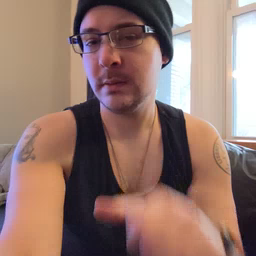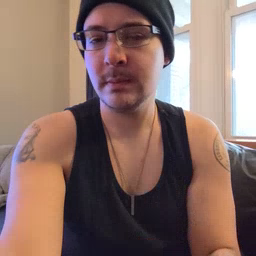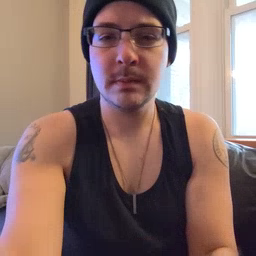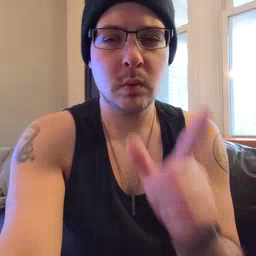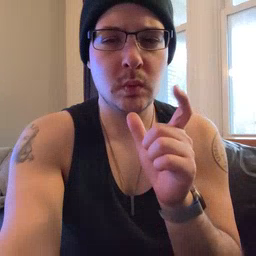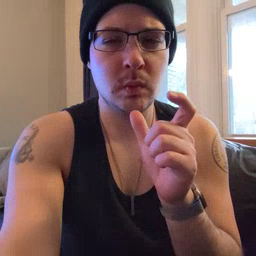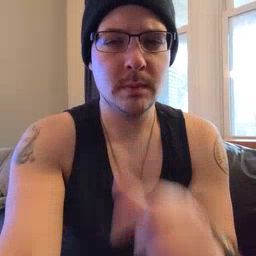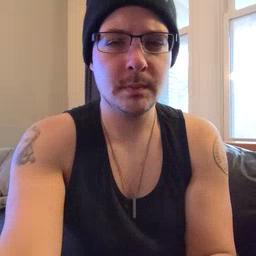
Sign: who